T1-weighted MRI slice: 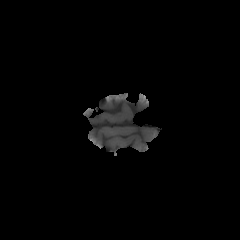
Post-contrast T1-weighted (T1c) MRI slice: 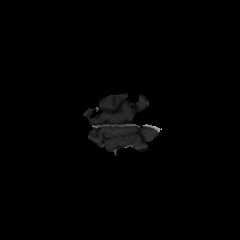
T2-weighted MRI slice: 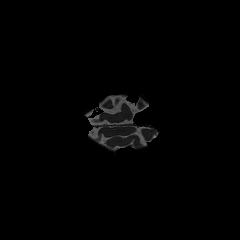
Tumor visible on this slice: no